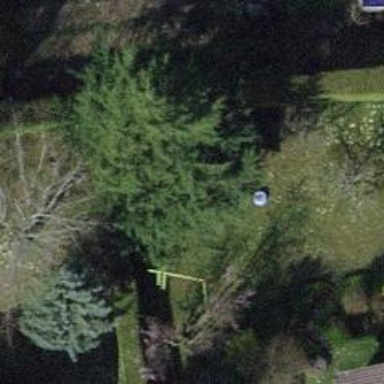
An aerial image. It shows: Garden tree with needle-leaved evergreen foliage.